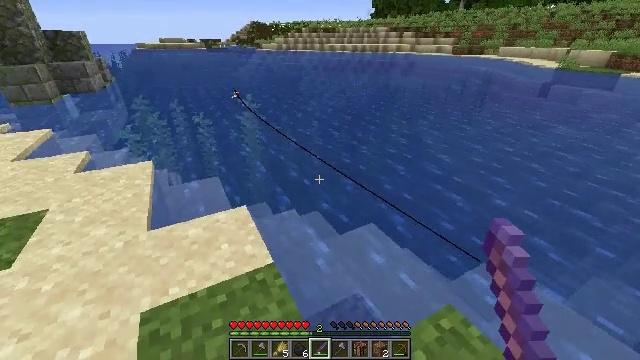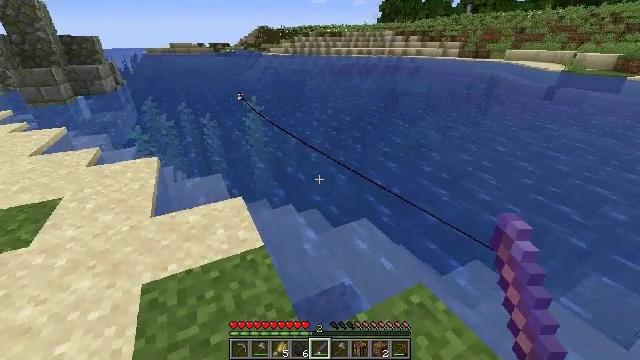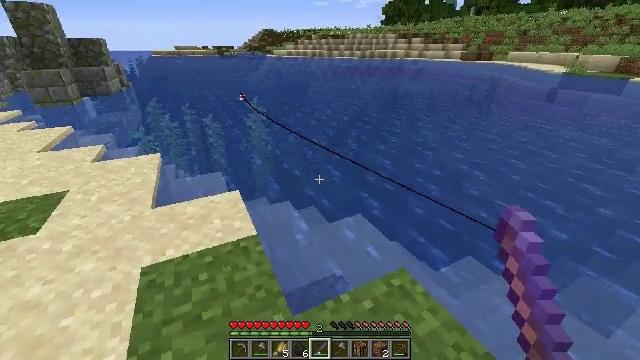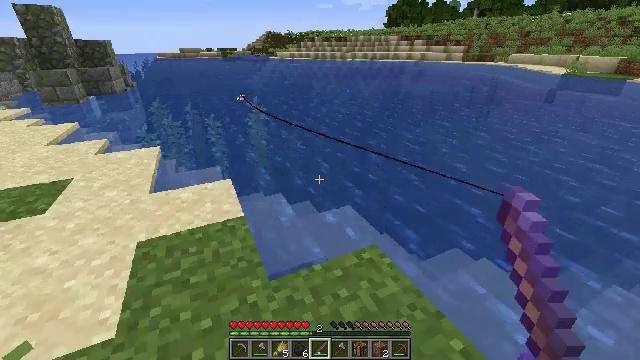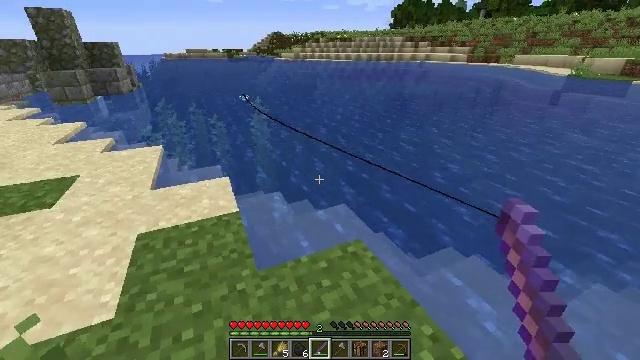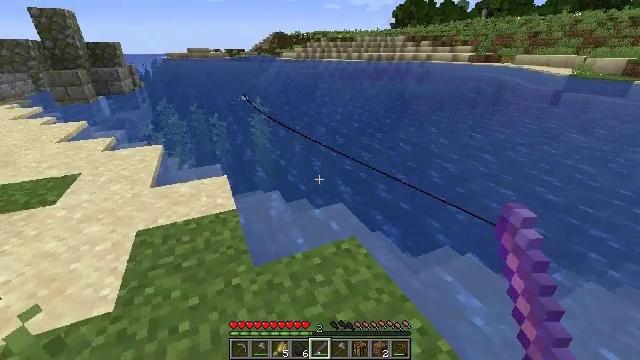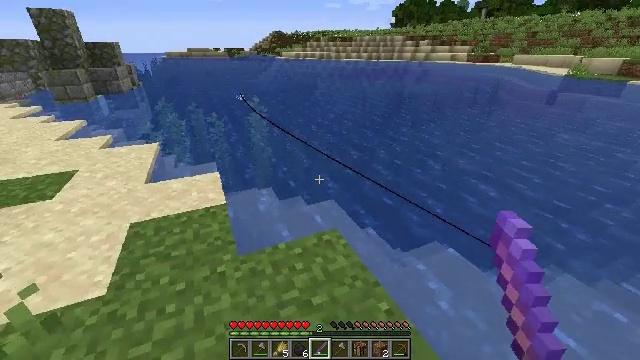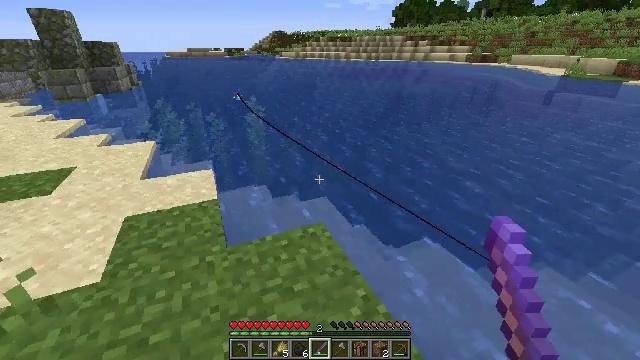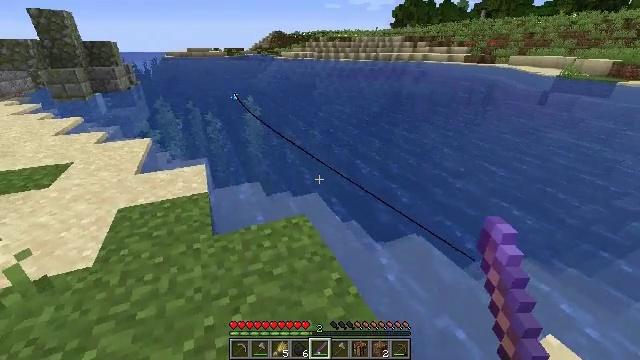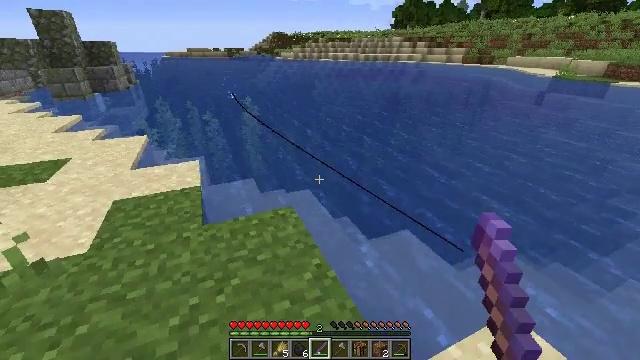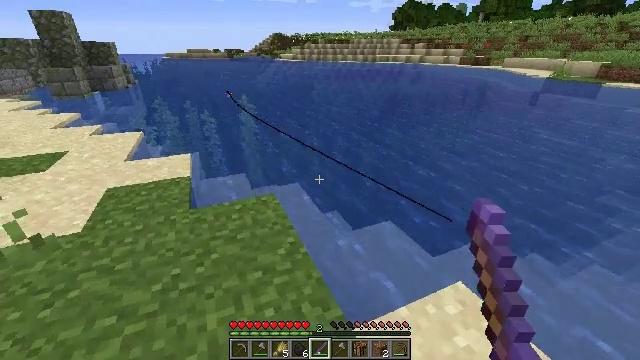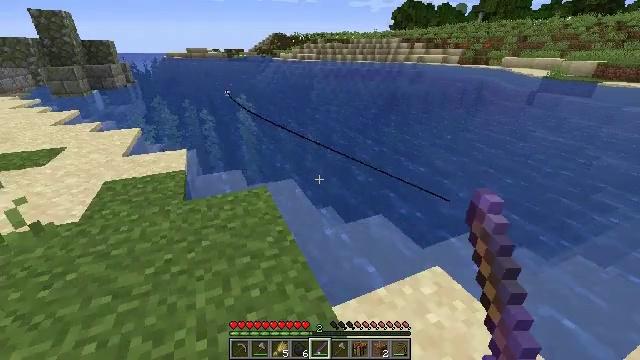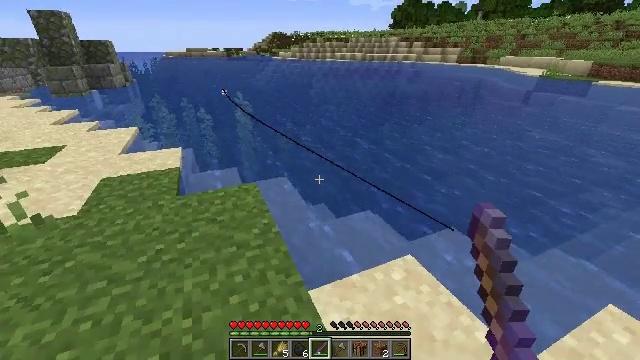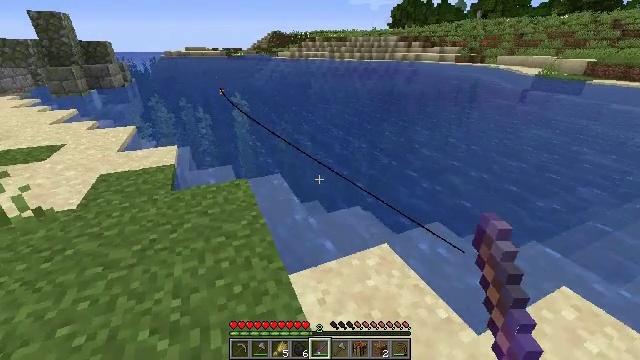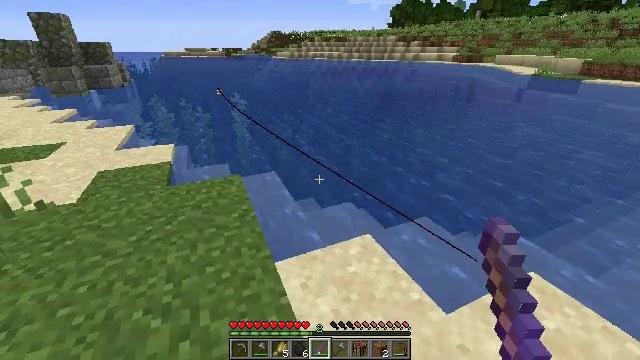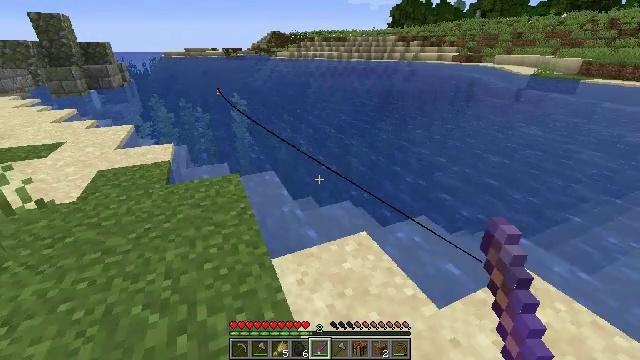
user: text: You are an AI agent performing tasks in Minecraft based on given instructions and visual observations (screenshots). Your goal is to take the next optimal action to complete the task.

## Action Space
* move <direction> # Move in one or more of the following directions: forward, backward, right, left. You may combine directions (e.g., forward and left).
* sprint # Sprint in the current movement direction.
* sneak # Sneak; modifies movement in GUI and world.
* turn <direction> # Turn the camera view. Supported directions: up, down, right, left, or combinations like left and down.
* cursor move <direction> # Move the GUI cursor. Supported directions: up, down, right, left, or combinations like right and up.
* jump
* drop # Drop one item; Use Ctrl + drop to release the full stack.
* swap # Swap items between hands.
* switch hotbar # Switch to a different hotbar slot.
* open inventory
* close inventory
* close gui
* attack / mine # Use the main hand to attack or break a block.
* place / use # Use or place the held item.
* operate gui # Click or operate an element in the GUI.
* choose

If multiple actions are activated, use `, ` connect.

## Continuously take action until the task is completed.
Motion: motion action
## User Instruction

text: Remove a pufferfish from the inventory.
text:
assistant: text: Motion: move back and move right, turn left
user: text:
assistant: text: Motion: move back and move right
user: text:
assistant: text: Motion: move back and move right
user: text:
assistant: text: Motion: move back and move right, turn left
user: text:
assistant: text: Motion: move back and move right
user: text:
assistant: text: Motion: move back and move right
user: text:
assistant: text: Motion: move back and move right
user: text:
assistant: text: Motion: move back and move right
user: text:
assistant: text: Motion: move back and move right
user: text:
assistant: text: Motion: move back and move right
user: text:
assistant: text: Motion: move back and move right
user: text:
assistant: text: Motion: move back and move right
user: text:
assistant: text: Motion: move back and move right
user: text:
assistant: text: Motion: move back and move right
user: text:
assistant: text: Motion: move back and move right
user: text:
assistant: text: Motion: move right
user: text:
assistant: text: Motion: move right
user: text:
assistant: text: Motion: no_op
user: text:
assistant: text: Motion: no_op
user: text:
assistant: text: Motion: no_op
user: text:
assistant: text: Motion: no_op
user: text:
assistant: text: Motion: no_op
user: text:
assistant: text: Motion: no_op
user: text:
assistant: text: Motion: no_op
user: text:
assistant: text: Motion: no_op
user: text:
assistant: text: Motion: no_op
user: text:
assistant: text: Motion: no_op
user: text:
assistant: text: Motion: no_op
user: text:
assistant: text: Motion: no_op
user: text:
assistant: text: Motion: no_op